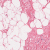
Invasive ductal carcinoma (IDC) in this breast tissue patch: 0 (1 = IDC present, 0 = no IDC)